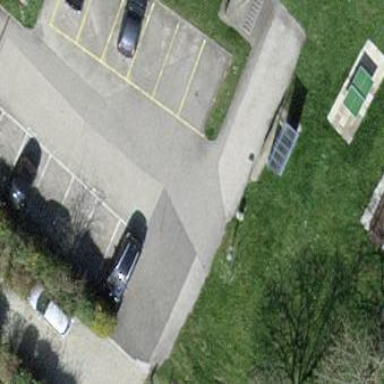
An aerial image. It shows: Parking area with surface.